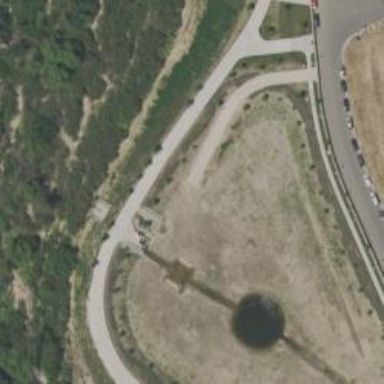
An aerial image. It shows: Retention basin containing natural water.